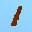
Label: 1